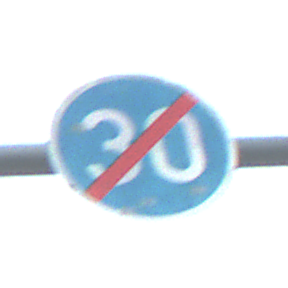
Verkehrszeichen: EndeMindestgeschwindigkeit
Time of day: SunriseSunset
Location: Outdoor (RoadRail)
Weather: PartlyCloudy
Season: NotSpecified
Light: Natural